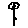
Label: flower